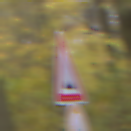
Verkehrszeichen: UnebeneFahrbahn
Zusatzzeichen unten: VerbotUeberholenEinspurigeFahrzeuge
Umgebung: Outdoor, Nature
Tageszeit: MorningAfternoon
Wetter: Overcast
Licht: Natural
Jahreszeit: Autumn
Kontrast: LowContrast